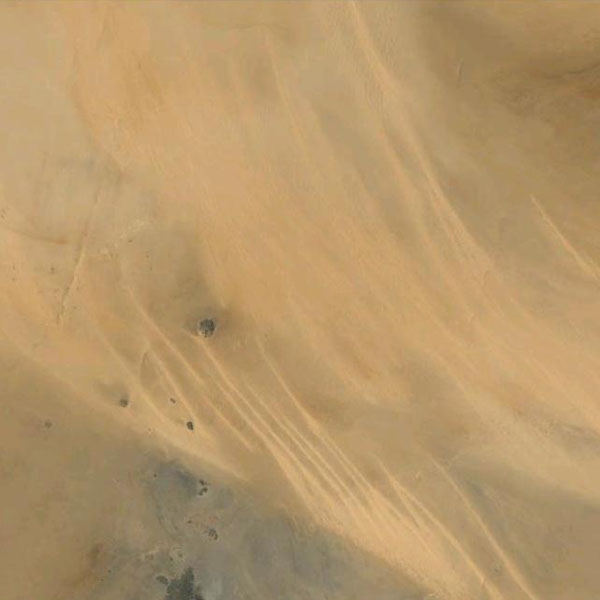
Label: Desert